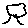
Label: tree